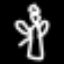
Label: angel